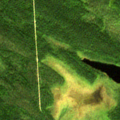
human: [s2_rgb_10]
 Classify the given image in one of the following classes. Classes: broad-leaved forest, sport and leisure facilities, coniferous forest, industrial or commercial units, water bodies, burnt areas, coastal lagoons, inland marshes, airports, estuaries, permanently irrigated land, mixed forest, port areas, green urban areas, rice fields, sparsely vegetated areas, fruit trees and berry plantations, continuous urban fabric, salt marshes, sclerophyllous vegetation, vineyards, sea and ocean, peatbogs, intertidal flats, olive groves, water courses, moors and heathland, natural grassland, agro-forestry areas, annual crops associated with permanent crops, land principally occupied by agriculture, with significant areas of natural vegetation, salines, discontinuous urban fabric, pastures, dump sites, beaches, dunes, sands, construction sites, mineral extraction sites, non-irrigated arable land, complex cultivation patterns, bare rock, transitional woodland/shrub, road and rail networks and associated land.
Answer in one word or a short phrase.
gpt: coniferous forest, mixed forest, peatbogs